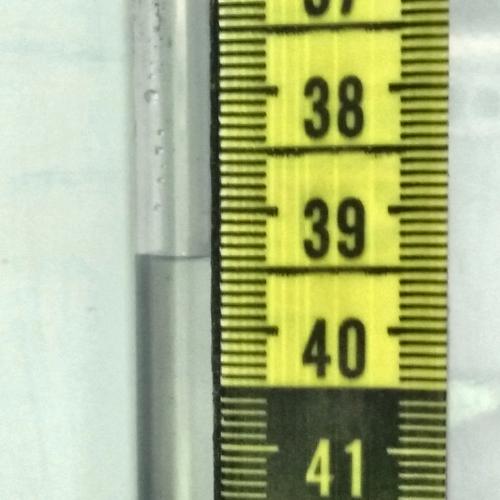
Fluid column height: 39.4 cm